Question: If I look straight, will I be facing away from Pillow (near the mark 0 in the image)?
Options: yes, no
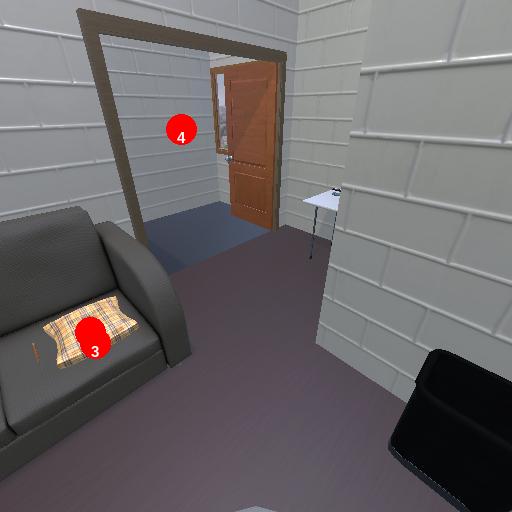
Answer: yes